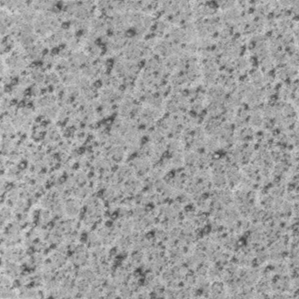
Label: frost